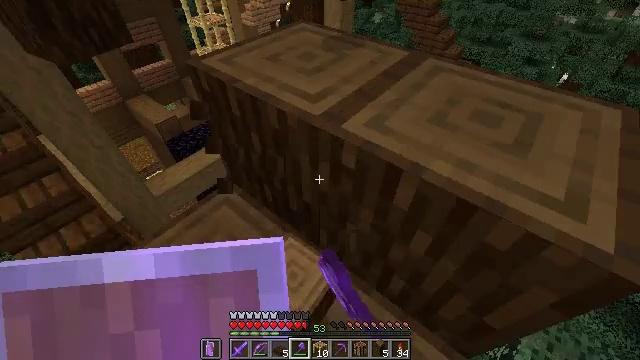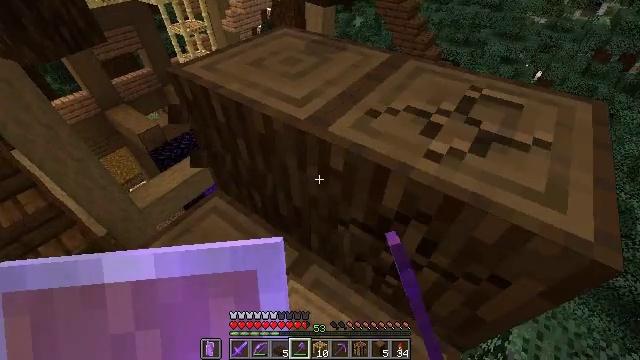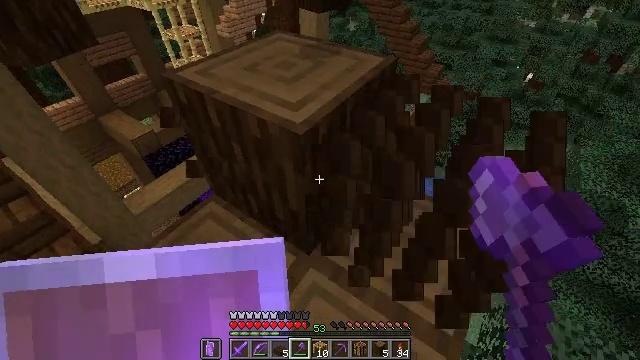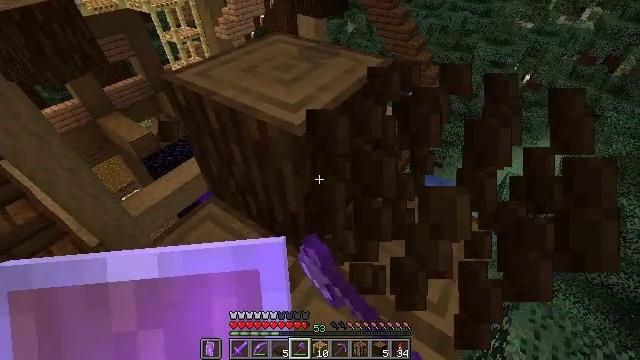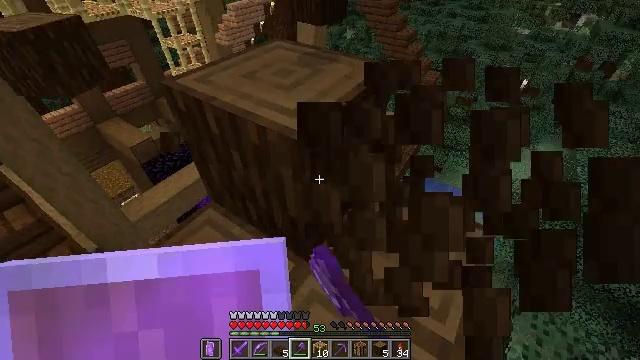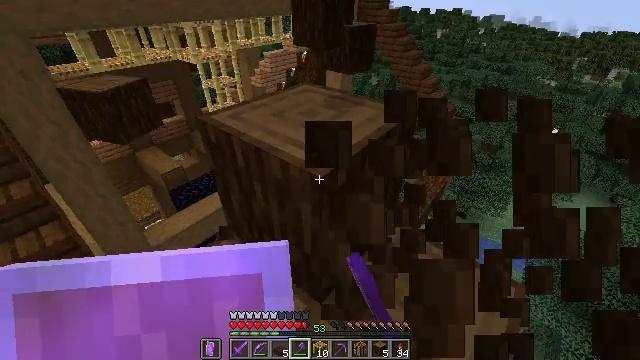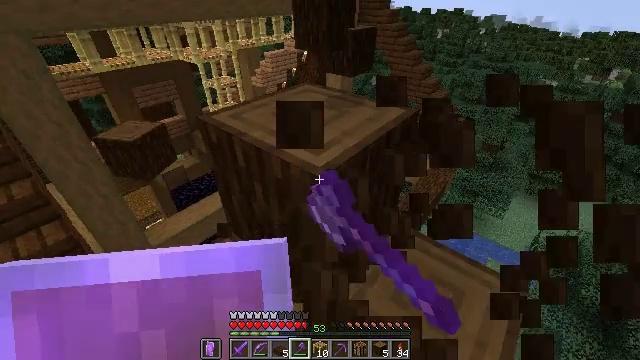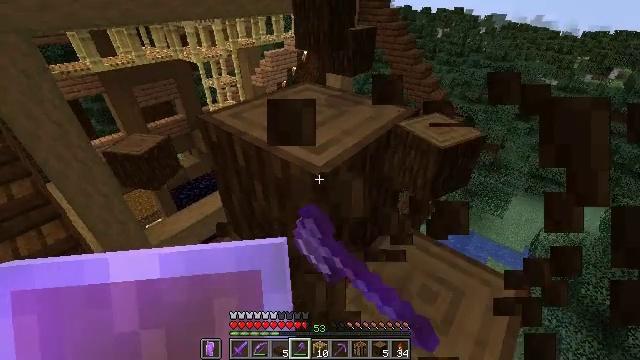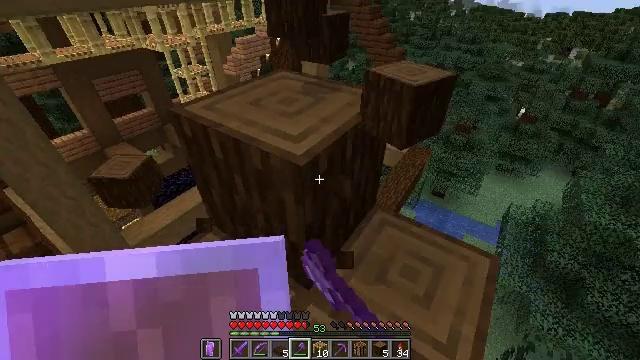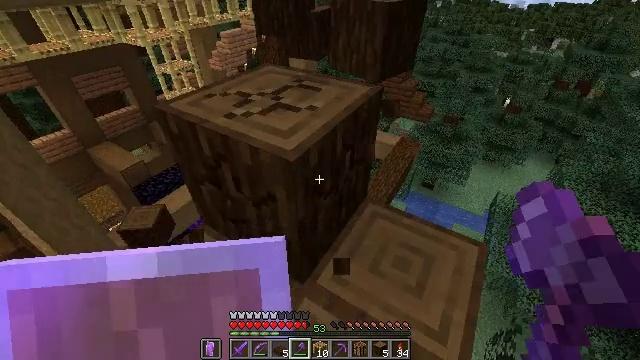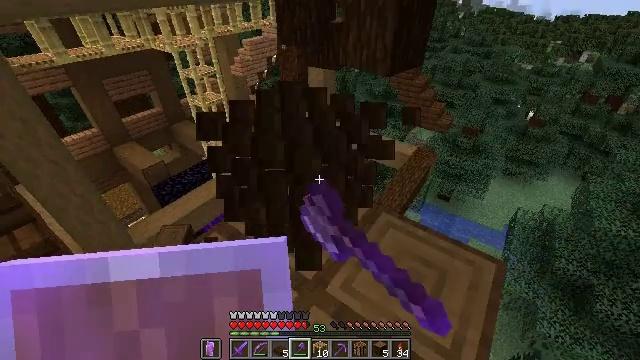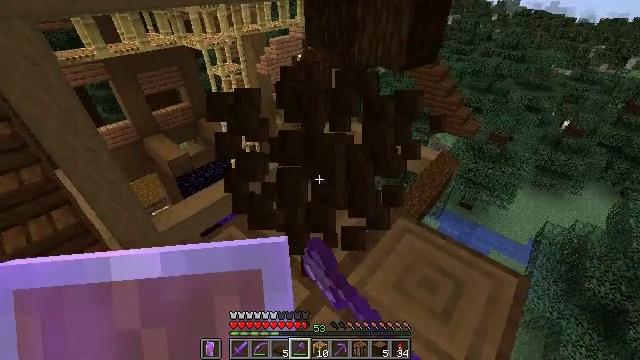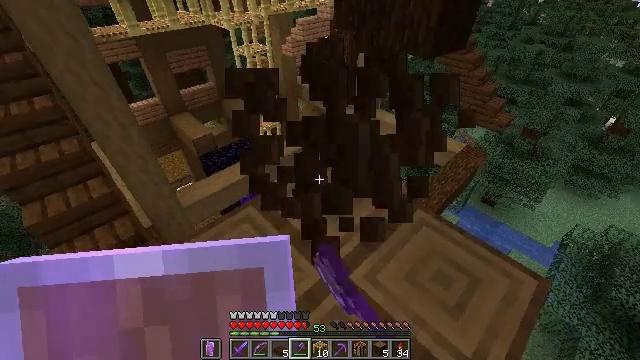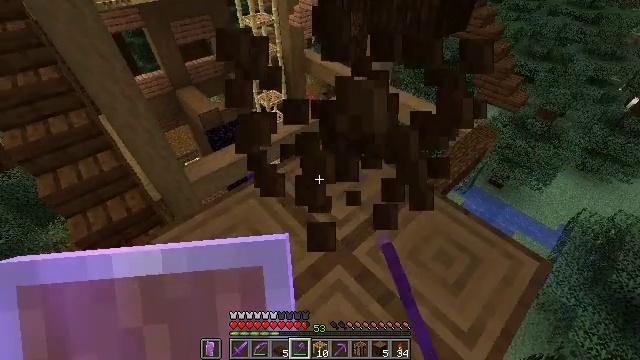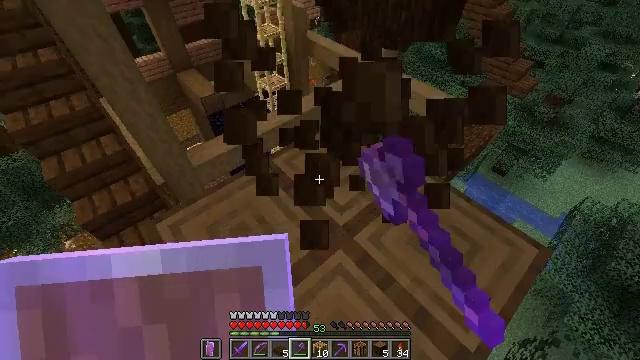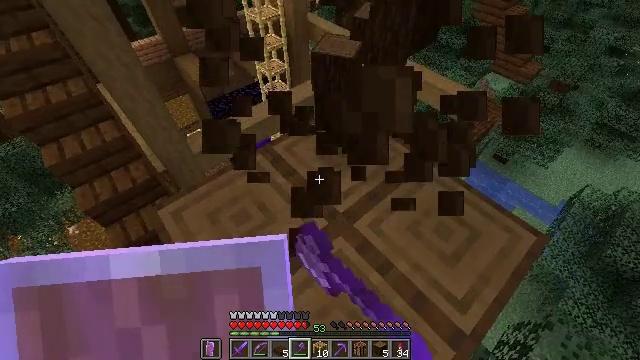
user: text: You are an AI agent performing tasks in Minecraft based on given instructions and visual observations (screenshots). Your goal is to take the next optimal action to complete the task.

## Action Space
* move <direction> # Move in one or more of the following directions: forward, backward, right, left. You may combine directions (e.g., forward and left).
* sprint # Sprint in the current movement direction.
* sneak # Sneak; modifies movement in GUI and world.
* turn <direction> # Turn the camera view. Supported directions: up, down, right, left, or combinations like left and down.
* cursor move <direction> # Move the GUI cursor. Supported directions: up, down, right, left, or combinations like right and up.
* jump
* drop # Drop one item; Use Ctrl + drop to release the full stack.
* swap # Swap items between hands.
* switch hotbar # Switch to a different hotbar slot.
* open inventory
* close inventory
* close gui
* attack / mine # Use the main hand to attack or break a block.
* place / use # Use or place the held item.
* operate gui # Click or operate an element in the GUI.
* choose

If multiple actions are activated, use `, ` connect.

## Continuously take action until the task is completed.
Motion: motion action
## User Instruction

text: Gather spruce log by chopping the tree.
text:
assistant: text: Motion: turn right, attack / mine
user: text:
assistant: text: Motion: turn right, attack / mine
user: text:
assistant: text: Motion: attack / mine
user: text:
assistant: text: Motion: turn up, attack / mine
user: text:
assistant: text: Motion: turn left and up, attack / mine
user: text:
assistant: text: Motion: attack / mine
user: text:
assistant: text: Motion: attack / mine
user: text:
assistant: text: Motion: turn right and down, attack / mine
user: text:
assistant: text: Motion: turn right and down, attack / mine
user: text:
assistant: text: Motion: turn left and up, attack / mine
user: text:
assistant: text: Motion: turn left, attack / mine
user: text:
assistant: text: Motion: turn left and down, attack / mine
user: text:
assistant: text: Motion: turn left and down, attack / mine
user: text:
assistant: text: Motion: turn down, attack / mine
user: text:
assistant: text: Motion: turn down, attack / mine
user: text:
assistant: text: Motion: turn down, attack / mine
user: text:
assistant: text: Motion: turn down, attack / mine
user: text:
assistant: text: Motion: turn down, attack / mine
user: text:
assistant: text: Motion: turn left and down, attack / mine
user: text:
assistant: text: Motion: turn left, attack / mine
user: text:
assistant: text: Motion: turn left and up, attack / mine
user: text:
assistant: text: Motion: attack / mine
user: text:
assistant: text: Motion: attack / mine
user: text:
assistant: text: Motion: attack / mine
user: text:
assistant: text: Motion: attack / mine
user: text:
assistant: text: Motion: attack / mine
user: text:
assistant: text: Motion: attack / mine
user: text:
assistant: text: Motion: turn right and down, attack / mine
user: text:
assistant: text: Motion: turn down, attack / mine
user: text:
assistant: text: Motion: turn right and down, attack / mine